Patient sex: F
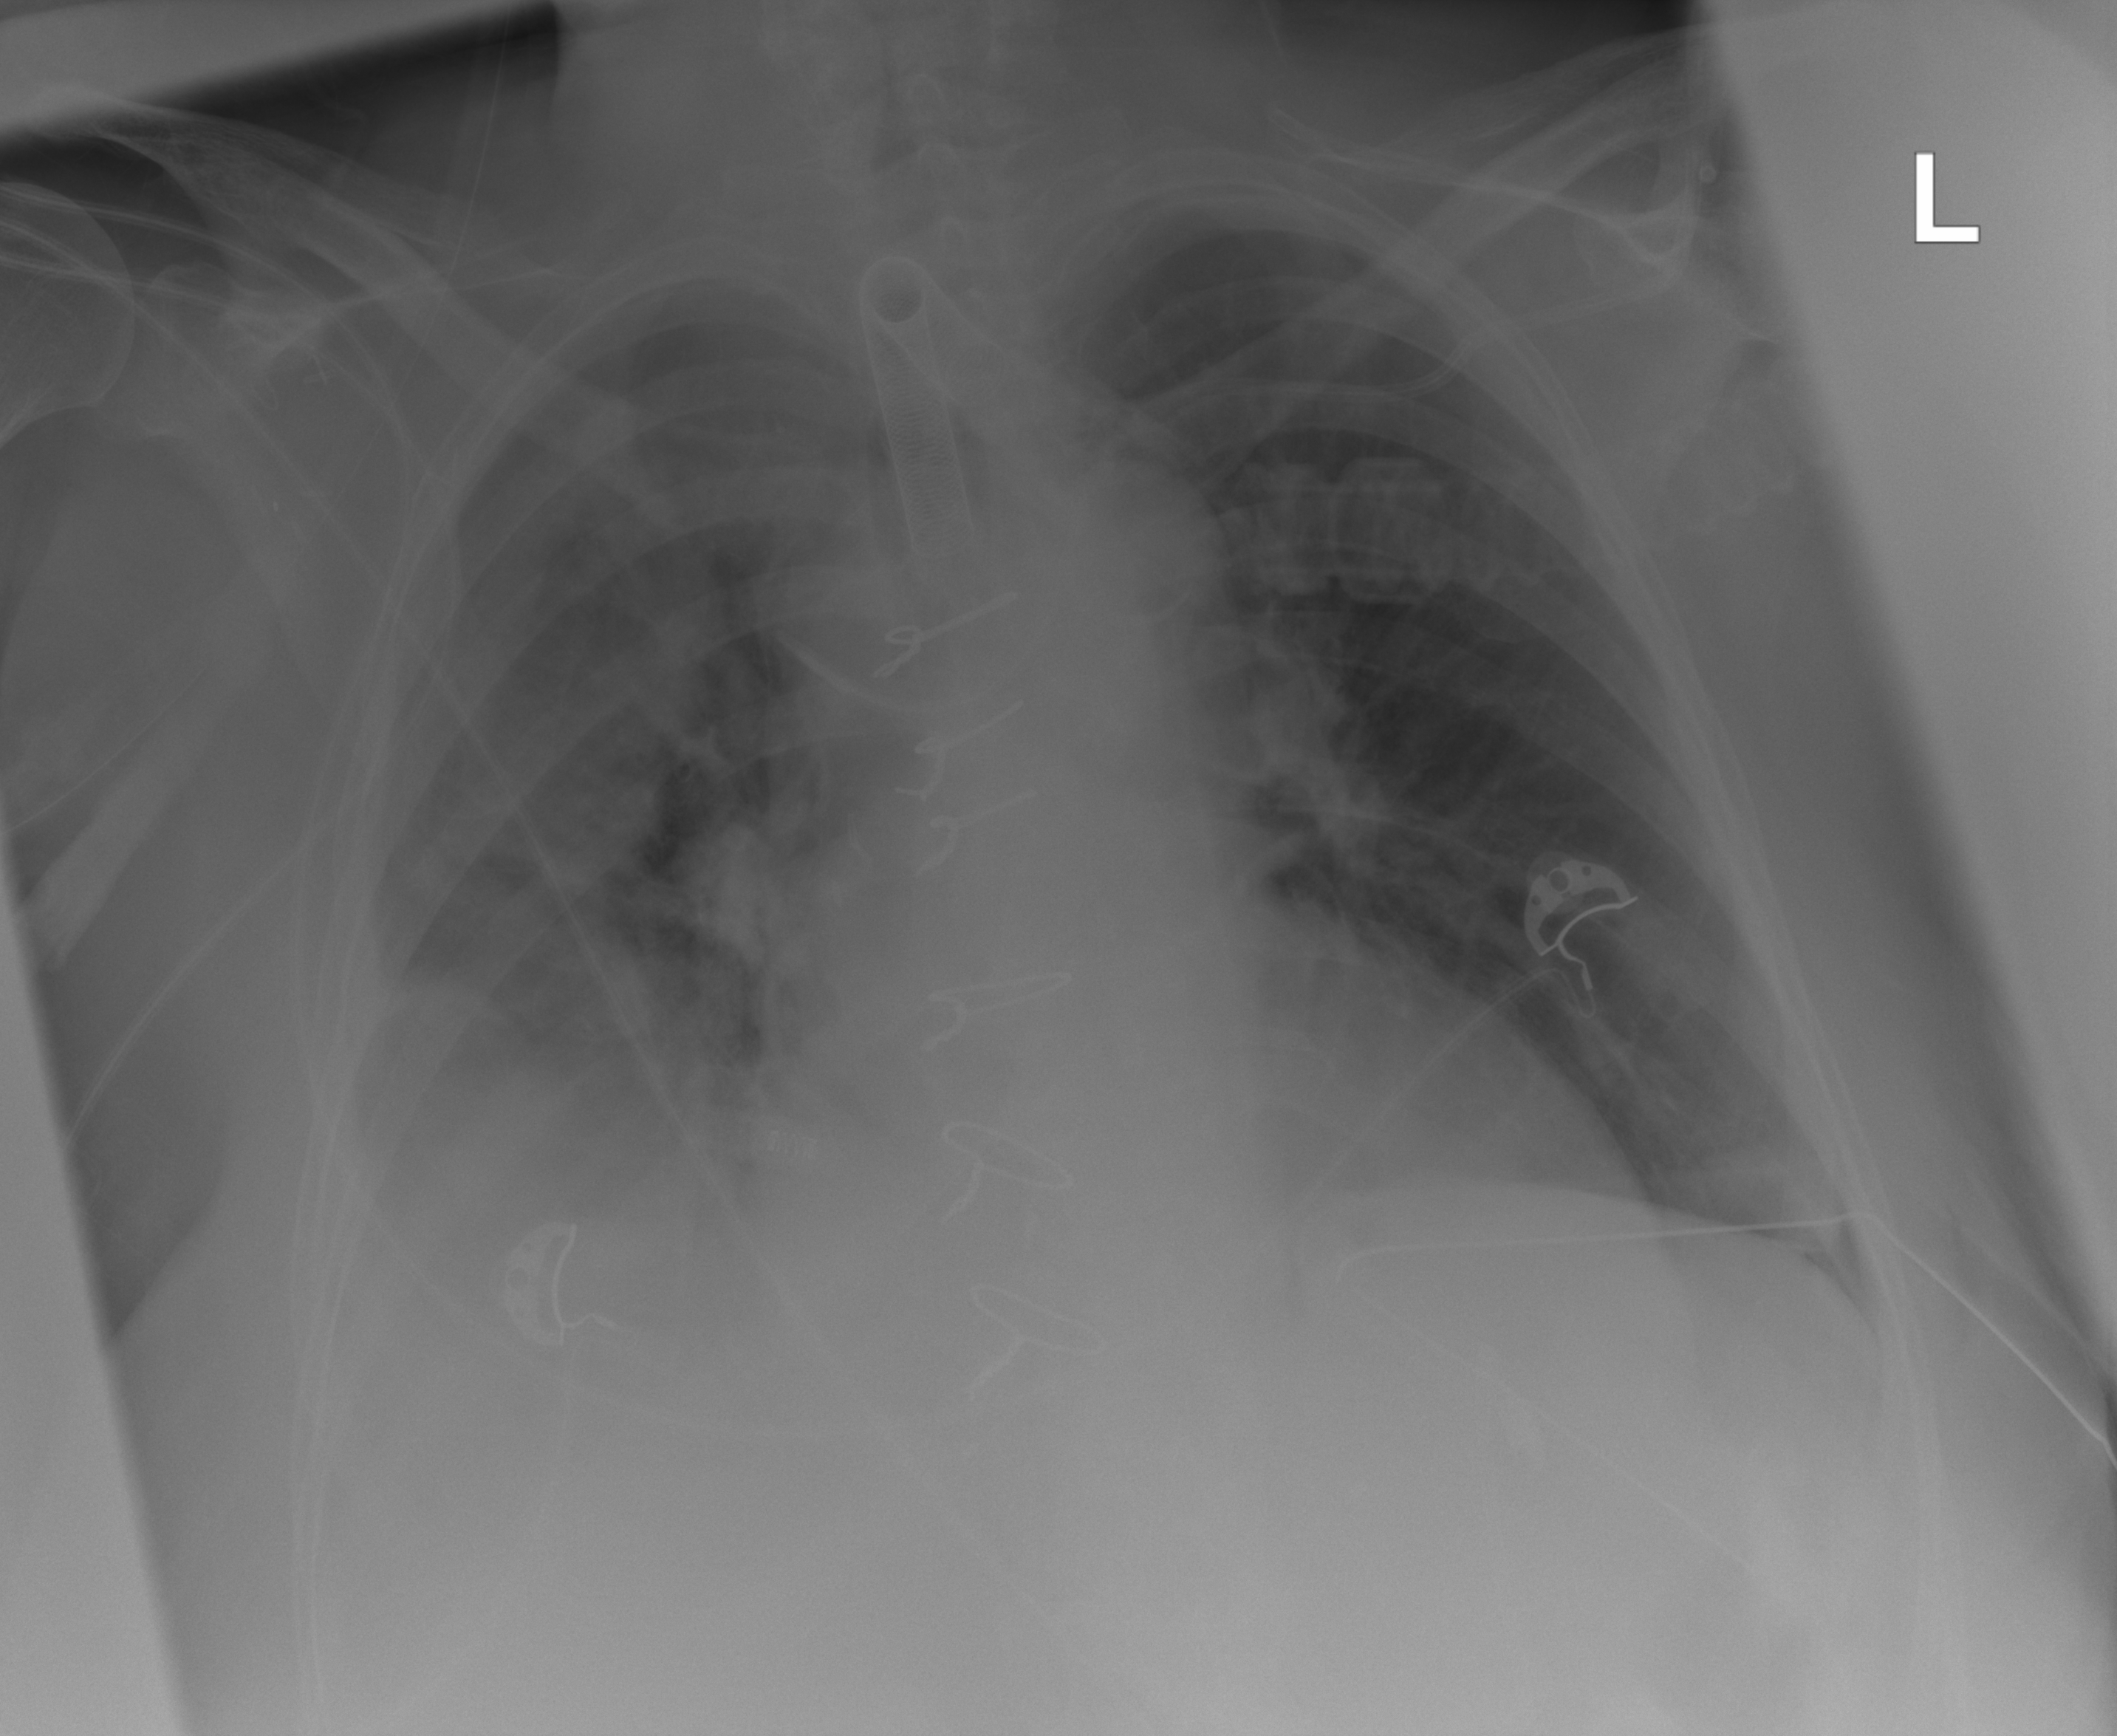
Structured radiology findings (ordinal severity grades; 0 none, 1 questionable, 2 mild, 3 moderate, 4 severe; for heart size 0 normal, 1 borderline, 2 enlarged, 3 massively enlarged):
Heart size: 2
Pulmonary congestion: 3
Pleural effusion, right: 3
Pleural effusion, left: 0
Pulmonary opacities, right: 3
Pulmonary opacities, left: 2
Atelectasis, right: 3
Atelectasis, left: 2